Aerial crown-view tile of a tropical tree (Barro Colorado Island, Panama), acquired 20240918:
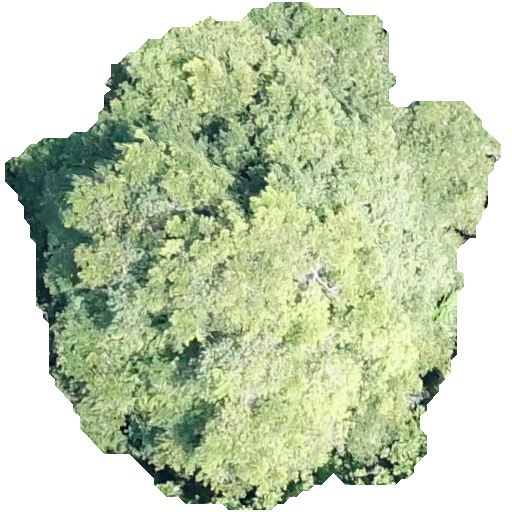
Species: Tabernaemontana arborea
GBIF accepted scientific name: Tabernaemontana arborea
Crown area: 276.352 m²